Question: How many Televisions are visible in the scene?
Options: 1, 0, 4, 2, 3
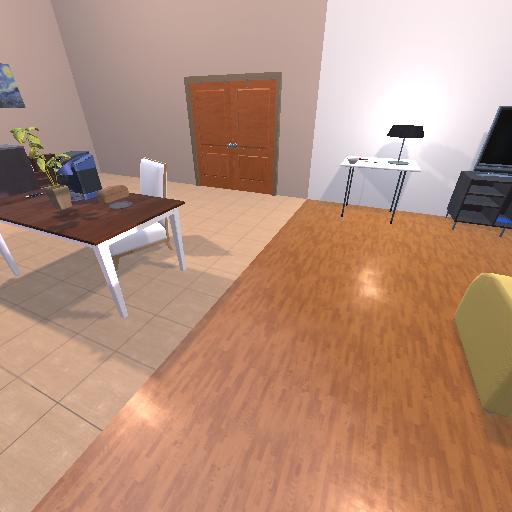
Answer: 1